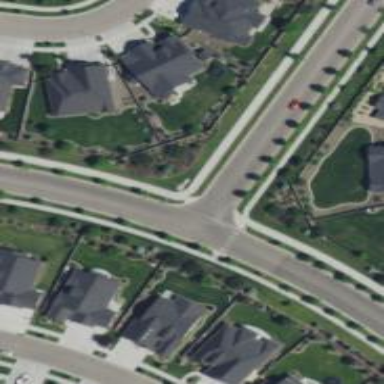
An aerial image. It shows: Marked road crossing.